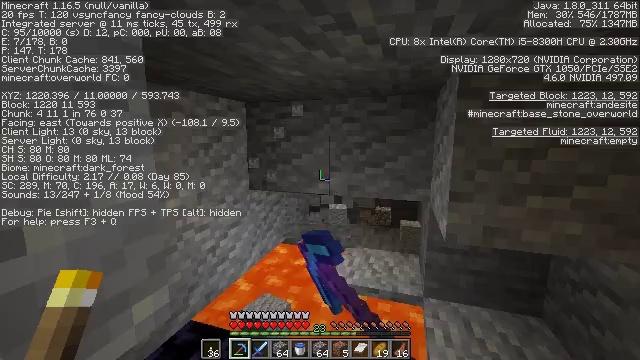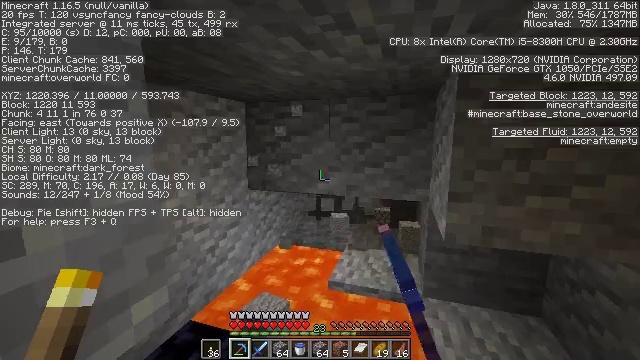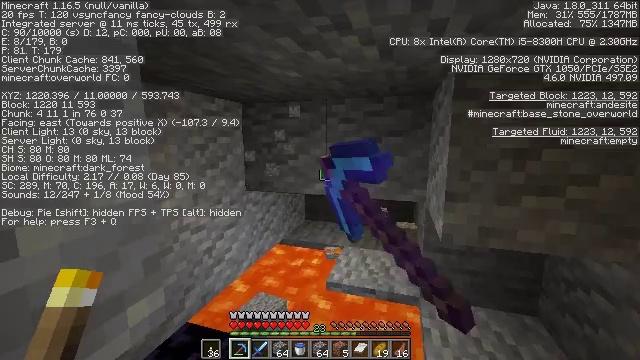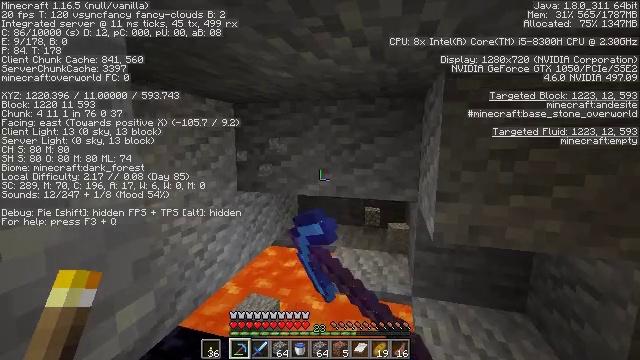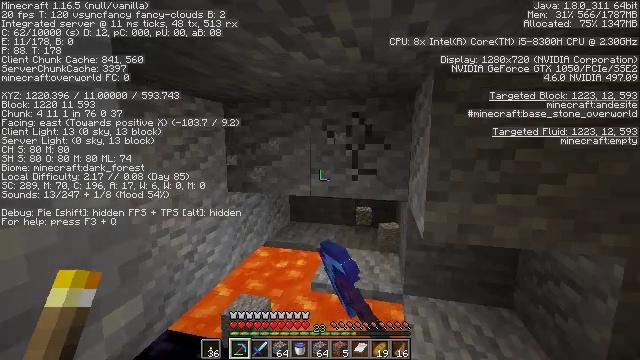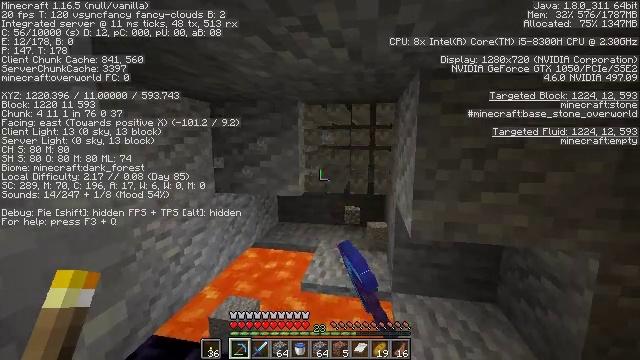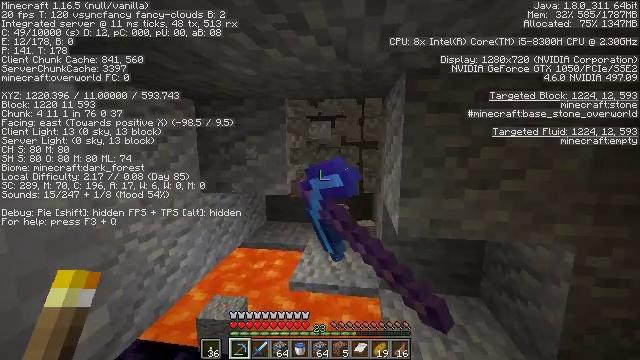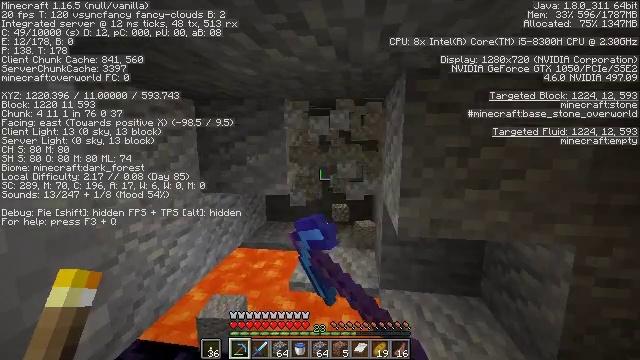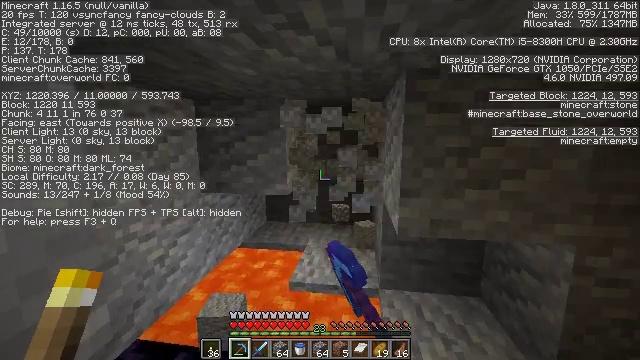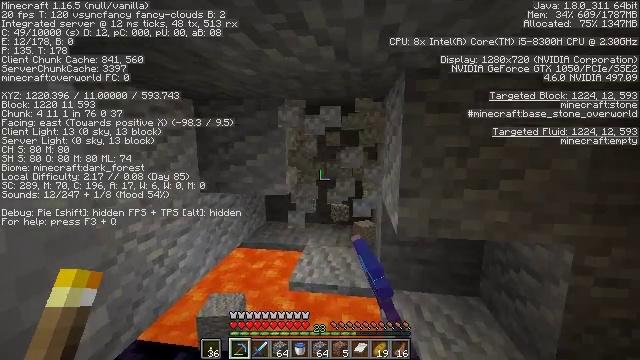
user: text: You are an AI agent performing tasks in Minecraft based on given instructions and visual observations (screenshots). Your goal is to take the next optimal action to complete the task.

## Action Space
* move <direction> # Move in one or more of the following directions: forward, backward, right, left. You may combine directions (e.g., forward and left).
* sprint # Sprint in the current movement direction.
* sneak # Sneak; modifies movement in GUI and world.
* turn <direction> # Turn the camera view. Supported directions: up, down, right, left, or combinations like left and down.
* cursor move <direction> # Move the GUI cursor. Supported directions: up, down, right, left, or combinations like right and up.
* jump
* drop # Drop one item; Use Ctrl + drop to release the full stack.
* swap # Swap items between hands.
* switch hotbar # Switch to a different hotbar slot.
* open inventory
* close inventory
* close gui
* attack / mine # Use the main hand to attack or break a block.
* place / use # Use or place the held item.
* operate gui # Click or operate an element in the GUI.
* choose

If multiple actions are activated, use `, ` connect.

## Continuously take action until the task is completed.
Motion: motion action
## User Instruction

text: Extract andesite from a cave or mountain.
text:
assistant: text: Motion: attack / mine
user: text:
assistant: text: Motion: attack / mine
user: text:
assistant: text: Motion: turn right, attack / mine
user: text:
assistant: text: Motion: turn right, attack / mine
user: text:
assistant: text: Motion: turn right, attack / mine
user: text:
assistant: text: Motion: turn right, attack / mine
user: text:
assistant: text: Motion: attack / mine
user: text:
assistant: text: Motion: attack / mine
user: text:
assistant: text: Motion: attack / mine
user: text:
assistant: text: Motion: attack / mine